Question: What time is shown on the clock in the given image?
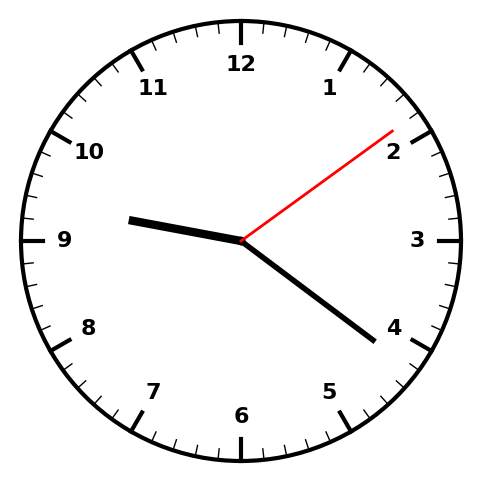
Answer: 09:21:09